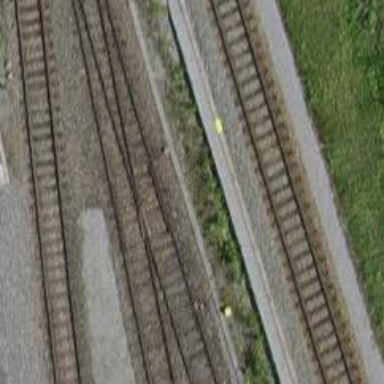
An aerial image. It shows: Railway siding for service.